Question: ## Background
I have a Crystal Reports 2008 file that came my way from a former employee's files; I'm tasked with making some changes.
## Problem
- - - -
## Screenshot
This is how the subreport looks when it is opened.

## Attempted Fixes
- - -
## Notes
-
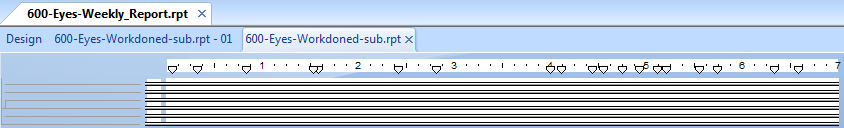
Answer: This looks as though all of the sections within the report are suppressed or hidden, you don't have the Show Hidden Sections option enabled.
I suggest enabling the Show Hidden Sections option - in older versions of Crystal this can be done by selecting Options... from the File menu, then checking the Show Hidden Sections checkbox in the Design view section of the Layout tab in the Options dialog.
Clicking OK after checking this option should result in all suppressed/hidden sections becoming visible.